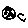
Label: moon